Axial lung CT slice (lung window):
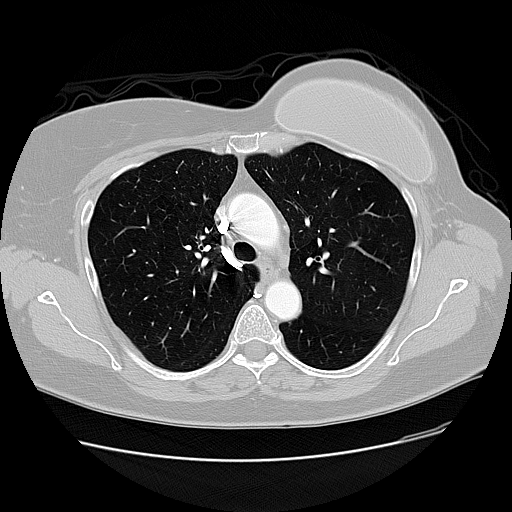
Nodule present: no